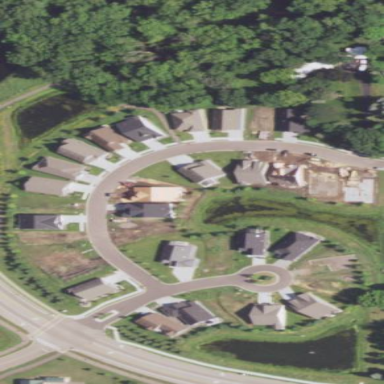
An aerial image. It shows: Residential area composed of single-family homes.